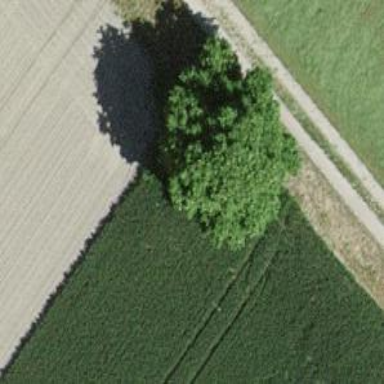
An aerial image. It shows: Deciduous broadleaved tree.